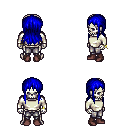
a pixel art fantasy rpg character, male body template, skeleton, white long-sleeve shirt, metal pants, blue unkempt hairstyle, bracelets, maroon shoes, four views (front, back, left, right), 2x2 character sprite sheet, small pixel art, hard edges, no anti-aliasing